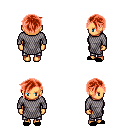
a pixel art fantasy rpg character, female body template, human, tanned skin, chain mail, metal pants, red pixie cut hairstyle, black slippers, four views (front, back, left, right), 2x2 character sprite sheet, small pixel art, hard edges, no anti-aliasing